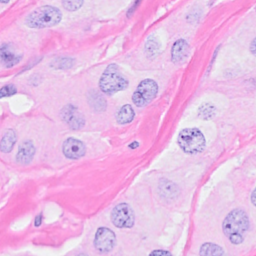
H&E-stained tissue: Breast